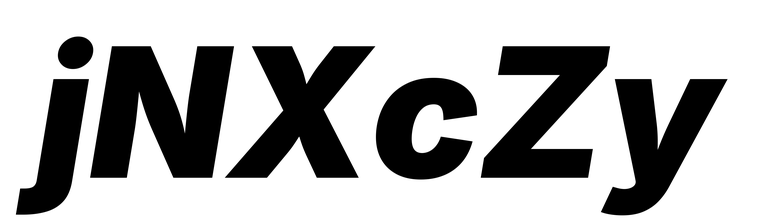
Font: Inter-Italic_Black_Italic